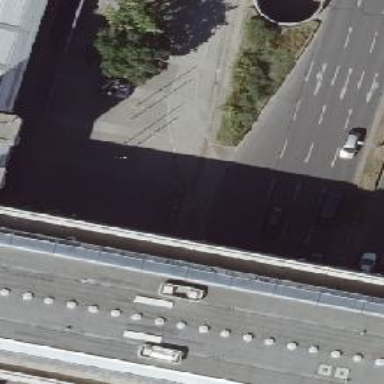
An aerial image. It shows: Taxi stand.